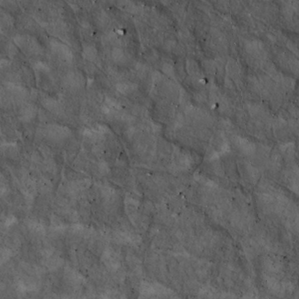
Label: non_frost